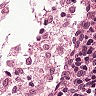
Metastatic tissue present: no